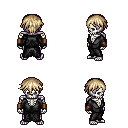
a pixel art fantasy rpg character, male body template, skeleton, gray robe, red pants, white blonde short bangs hairstyle, leather bracers, four views (front, back, left, right), 2x2 character sprite sheet, small pixel art, hard edges, no anti-aliasing